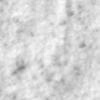
Label: no_change